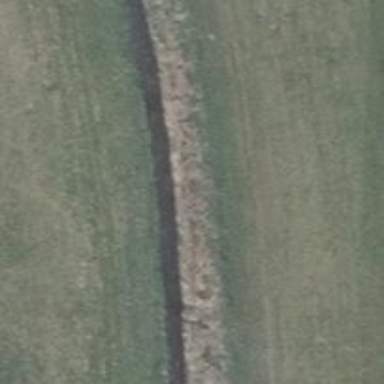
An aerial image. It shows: Track with very rough surface.